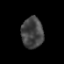
Tissue: prostate
Cell type: T cells
Senescence score: 0.3067
Nuclear area (px): 665
Mean DAPI intensity: 67.068